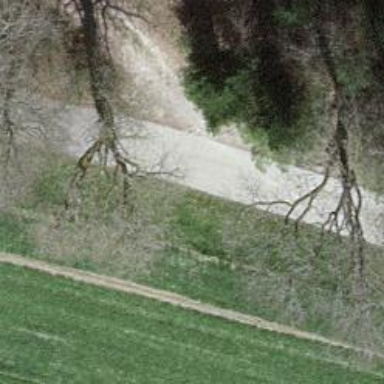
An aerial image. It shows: Unclassified road.